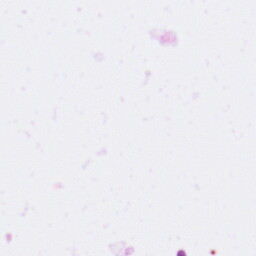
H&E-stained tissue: Pancreatic